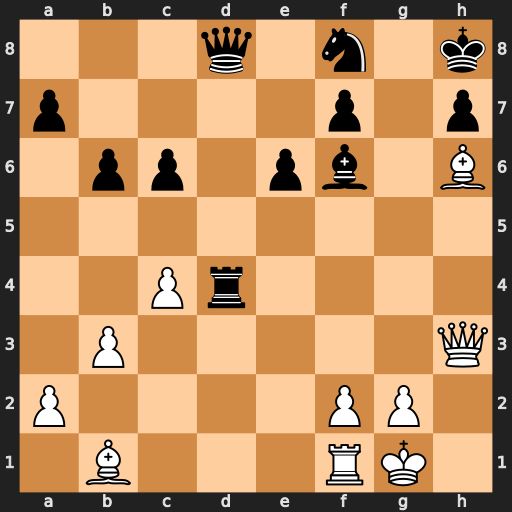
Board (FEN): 3q1n1k/p4p1p/1pp1pb1B/8/2Pr4/1P5Q/P4PP1/1B3RK1
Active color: w
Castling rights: -
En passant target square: -
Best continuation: Bxf8 Rh4 Qf3 Be5 g3 Qxf8 gxh4